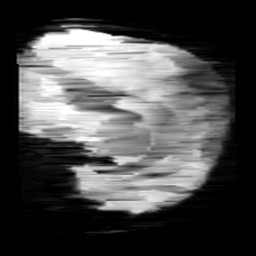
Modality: minIP
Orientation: sagittal
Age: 11
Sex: male
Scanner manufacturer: siemens
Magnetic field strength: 3 T
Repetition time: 0.027 s
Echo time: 0.02 s